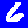
Digit: 6